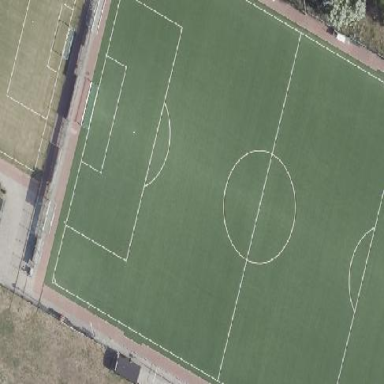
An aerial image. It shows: Soccer pitch with artificial turf designed for leisure and sports activities.